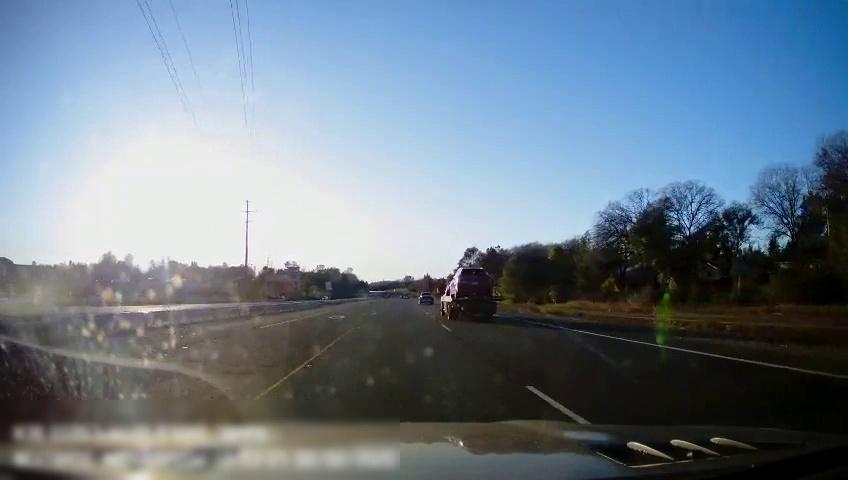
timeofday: Day
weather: Sunny
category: Drivable Space
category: Drivable Space
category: Vehicles | Car
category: Vehicles | Truck
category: Lanes | Current Lane
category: Lanes | Current Lane
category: Lanes | Alternate Lane
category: Lanes | Alternate Lane